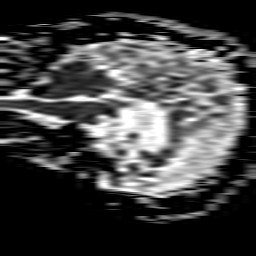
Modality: ADC
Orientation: sagittal
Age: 61
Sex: male
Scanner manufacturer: philips
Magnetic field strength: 1.5 T
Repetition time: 3.842 s
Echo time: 0.09719 s